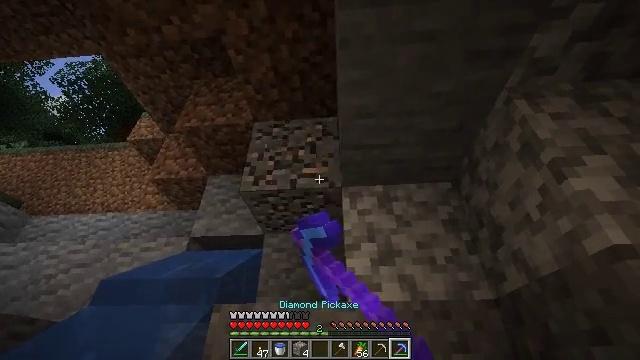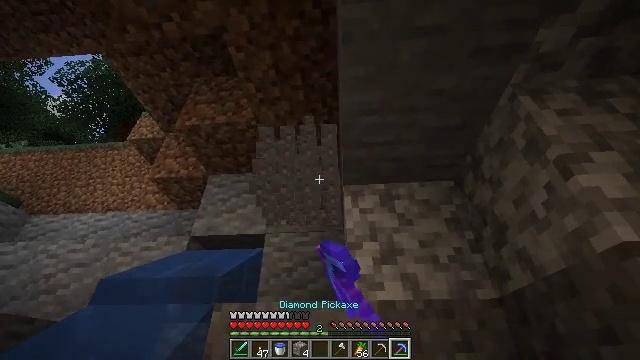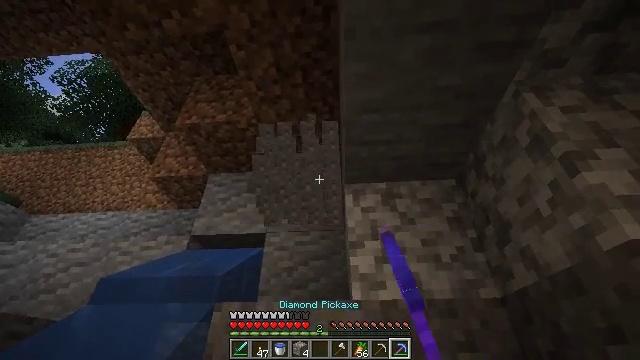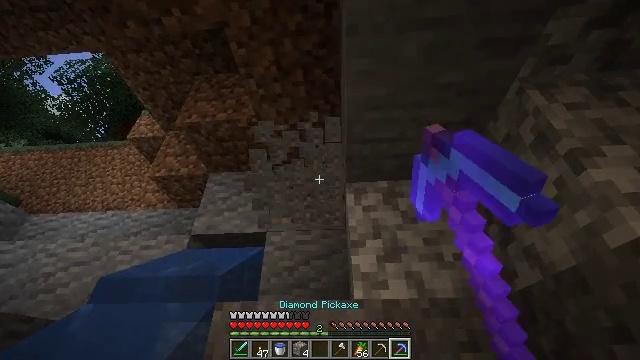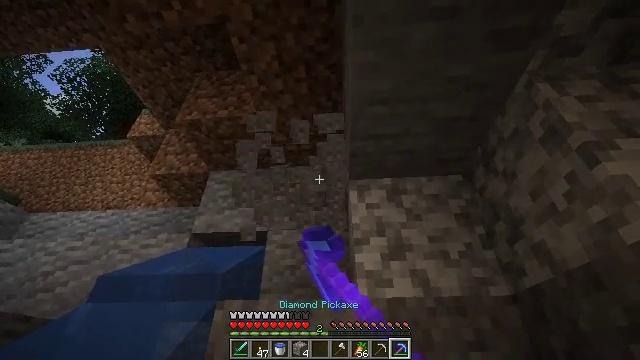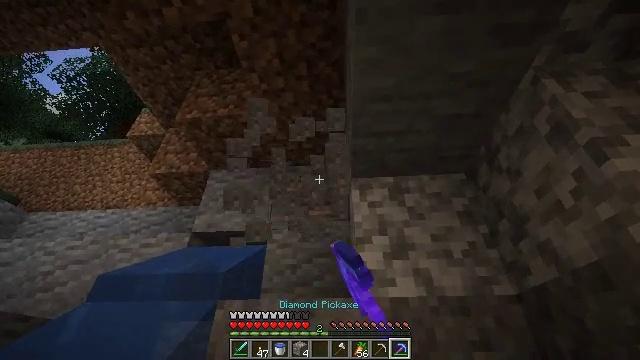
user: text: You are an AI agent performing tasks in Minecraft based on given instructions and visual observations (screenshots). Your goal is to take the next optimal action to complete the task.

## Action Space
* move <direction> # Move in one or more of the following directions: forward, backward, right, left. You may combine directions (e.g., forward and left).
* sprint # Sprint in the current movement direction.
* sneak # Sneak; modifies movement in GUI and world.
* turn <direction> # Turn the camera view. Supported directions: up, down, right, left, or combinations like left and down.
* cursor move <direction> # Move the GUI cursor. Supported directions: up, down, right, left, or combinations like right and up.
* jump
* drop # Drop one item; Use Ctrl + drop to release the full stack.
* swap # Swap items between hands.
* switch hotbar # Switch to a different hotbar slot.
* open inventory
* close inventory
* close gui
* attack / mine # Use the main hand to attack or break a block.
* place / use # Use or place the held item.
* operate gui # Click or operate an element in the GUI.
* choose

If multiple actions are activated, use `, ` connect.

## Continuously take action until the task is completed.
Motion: motion action
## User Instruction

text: Dig through stone to find iron ore.
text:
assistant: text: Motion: move forward and move left, attack / mine
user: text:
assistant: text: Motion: move forward and move left, attack / mine
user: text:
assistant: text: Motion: move forward and move left
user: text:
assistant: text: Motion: move forward and move left
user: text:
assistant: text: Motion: move forward and move left
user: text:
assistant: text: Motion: no_op